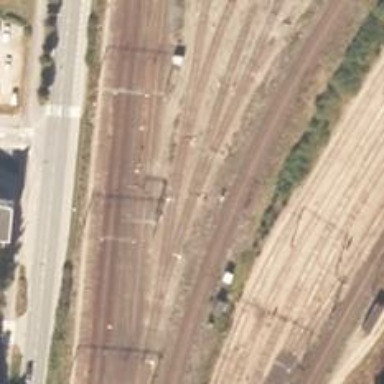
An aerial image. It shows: Wedge used for railway derailment.